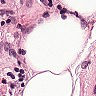
Metastatic tissue present: no